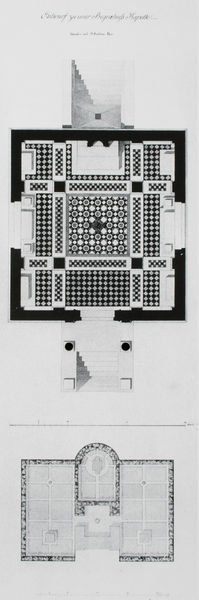
Titel: Studienzeichnung, Begräbniskapelle, Lageplan und Grundriss
Künstler: Anton Mühe
Standort: München
Institution: Architekturmuseum der Technischen Universität
Schlagwörter: schatten, weiß, braun, grau, licht, mitte, pfeiler, raum, schwarz, skizze, tür, zeichnung, gebäude, haus, muster, architektur, kirche, boden, innen, garten, bogen, türen, mauer, grafik, graphik, treppe, symmetrie, stufen, langweilig, aufsicht, rechtecke, eingang, innenhof, buch, bruan, rechteck, symmetrisch, schwarz weiß, stich, fliesen, mosaik, entwurf, schema, quadrate, geometrisch, karte, seitenschiff, mauern, apsis, chor, geschosse, plan, tempel, viereckig, fließen, entwürfe, vorlage, stockwerke, quadrat, quadratisch, grundriss, kreuzgang, aufriss, zeichung, bauplan, krypta, zentralbau, erdgeschoss, trppe, grundrisse, arichtektur